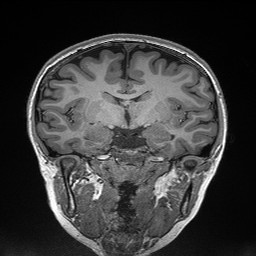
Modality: T1w
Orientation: sagittal
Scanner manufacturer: siemens
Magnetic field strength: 3 T
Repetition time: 2.3 s
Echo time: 0.00298 s